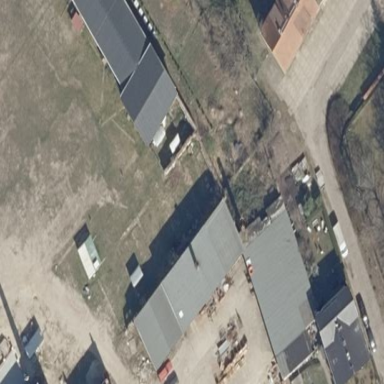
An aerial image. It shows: Manufacturing building.